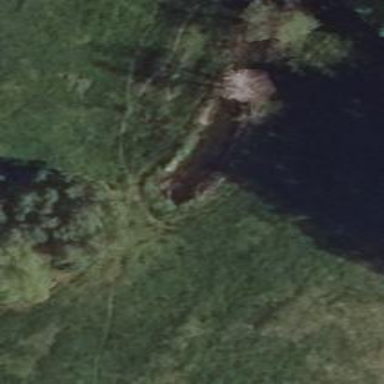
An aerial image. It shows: Culvert tunnel.